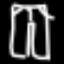
Label: pants